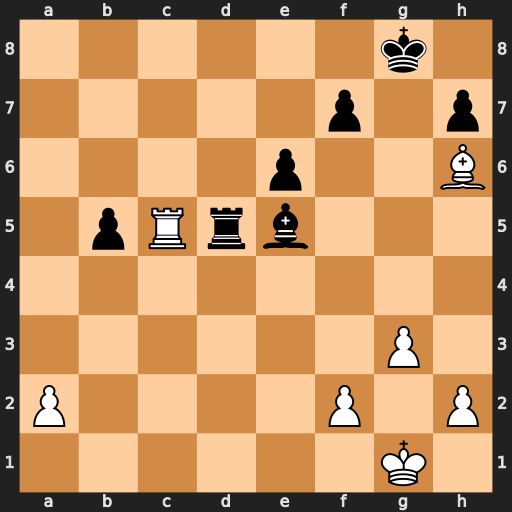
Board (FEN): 6k1/5p1p/4p2B/1pRrb3/8/6P1/P4P1P/6K1
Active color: w
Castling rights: -
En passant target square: -
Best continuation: Rc8+ Rd8 Rxd8#